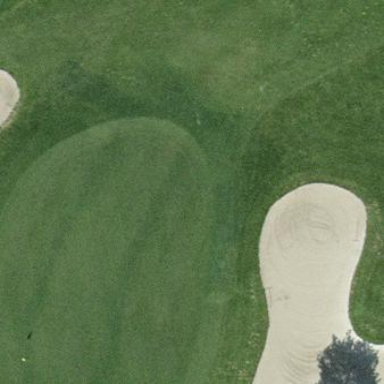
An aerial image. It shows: Golf green.